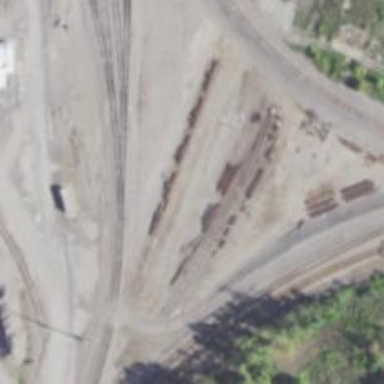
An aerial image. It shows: Abandoned spur railway.